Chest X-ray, AP view. Patient: 73 years old, sex M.
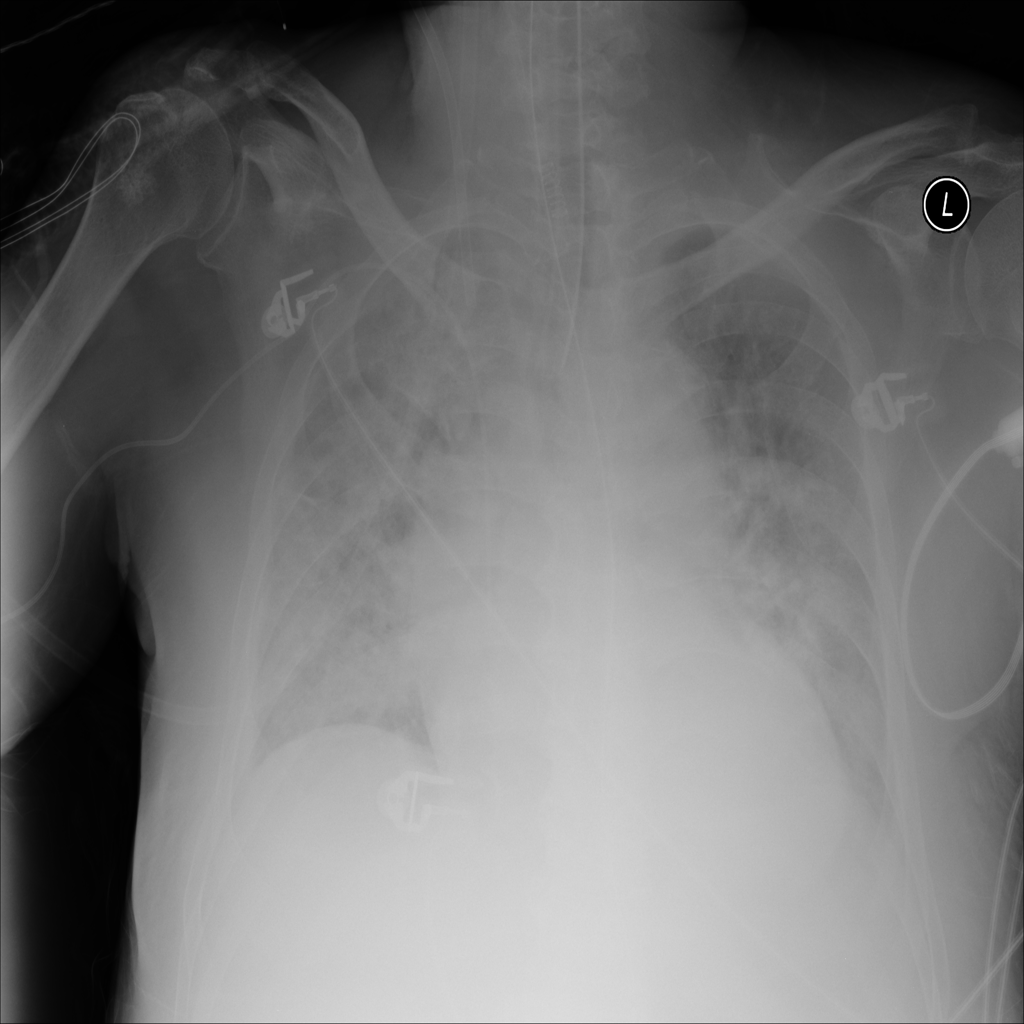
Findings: Consolidation